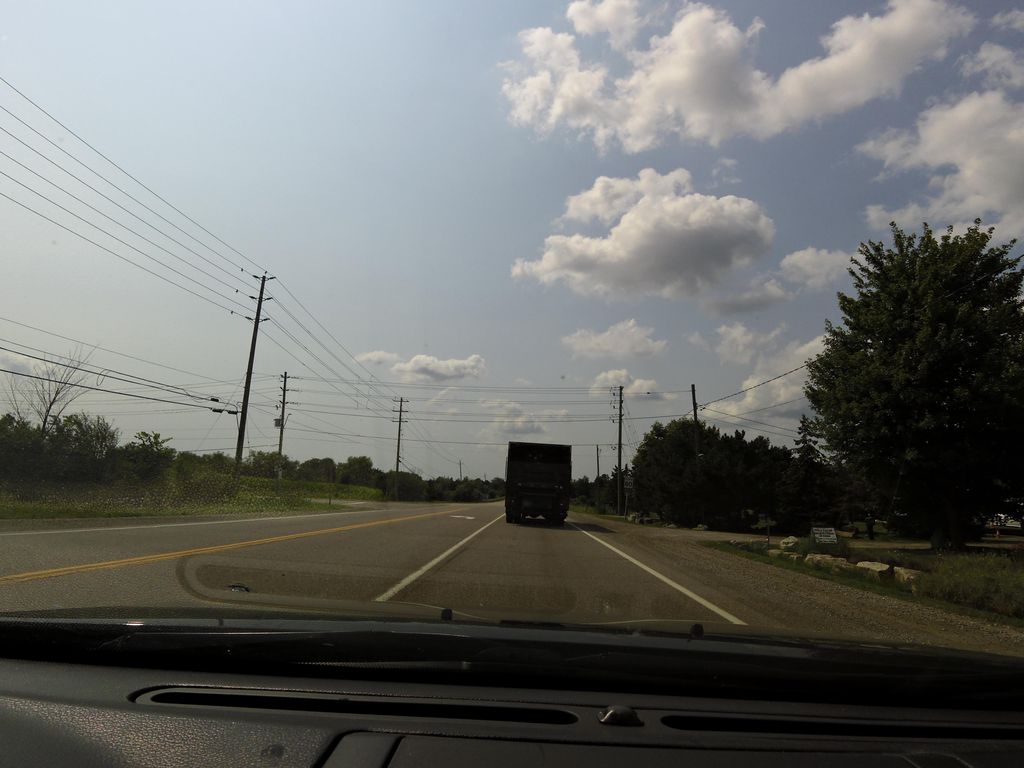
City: hamilton